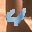
Label: 4